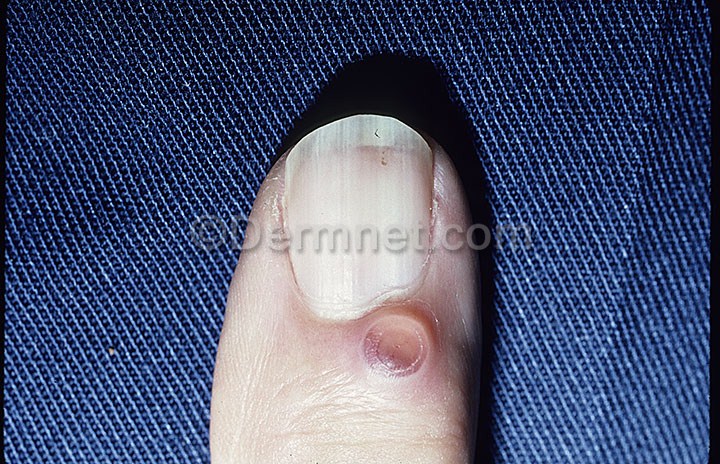
Disease: Nail Fungus and other Nail Disease